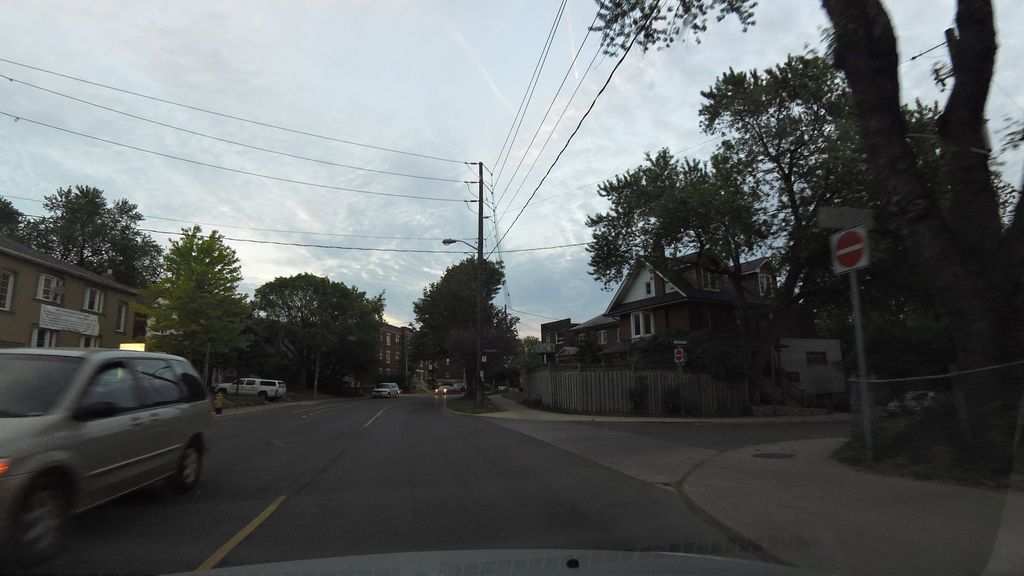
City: toronto